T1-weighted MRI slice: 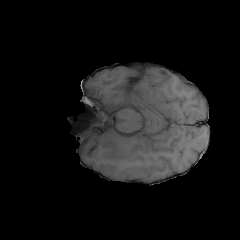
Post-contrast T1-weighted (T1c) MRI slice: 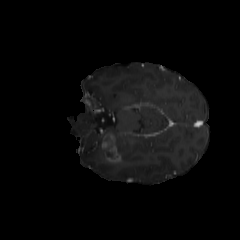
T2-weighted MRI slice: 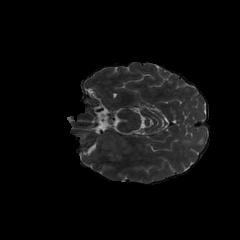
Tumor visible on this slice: yes